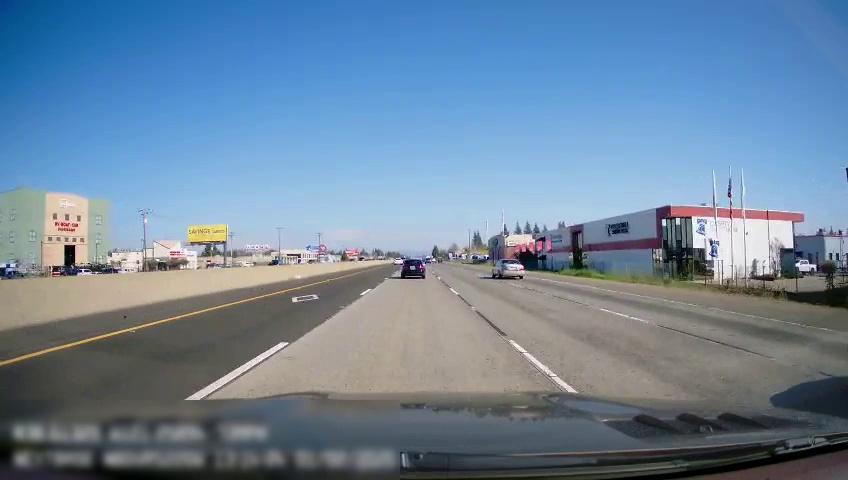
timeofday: Day
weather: Sunny
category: Drivable Space
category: Vehicles | Truck
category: Vehicles | Car
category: Vehicles | Truck
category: Vehicles | Car
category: Lanes | Alternate Lane
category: Lanes | Alternate Lane
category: Lanes | Current Lane
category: Lanes | Current Lane
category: Lanes | Alternate Lane